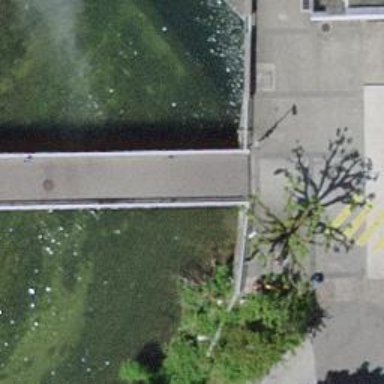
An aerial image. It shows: Path leading to bridge.